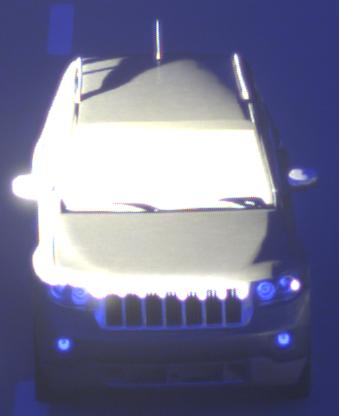
Make: Jeep
Model: Grand Cherokee
Detailed model: WK2
Model produced from: 2010
Model produced until: 2021
Doors: 5
Color: gray
Road condition: dry road
Daytime: sunrise or sunset
Contrast: high contrast